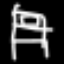
Label: bed